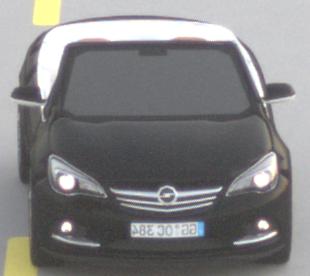
Make: Opel
Model: Cascada 1.4 Turbo
Detailed model: Cascada
Model produced from: 2013/03
Model produced until: 2015/01
Doors: 2
Color: black
Road condition: dry road
Daytime: sunrise or sunset
Contrast: low contrast